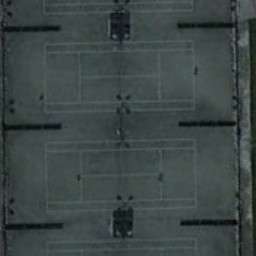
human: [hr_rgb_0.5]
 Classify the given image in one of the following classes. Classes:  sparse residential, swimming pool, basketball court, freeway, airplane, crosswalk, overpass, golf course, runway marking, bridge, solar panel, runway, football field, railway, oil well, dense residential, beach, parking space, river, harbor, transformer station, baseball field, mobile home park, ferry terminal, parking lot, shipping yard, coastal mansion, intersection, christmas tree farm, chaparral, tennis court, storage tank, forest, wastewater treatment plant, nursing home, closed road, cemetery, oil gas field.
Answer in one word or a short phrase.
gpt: tennis court